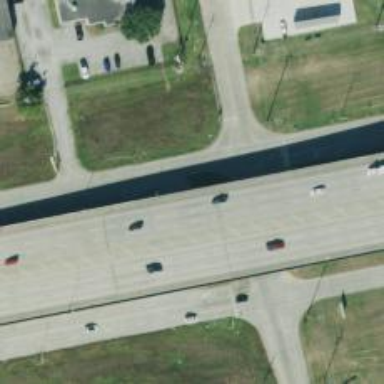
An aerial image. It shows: Primary link highway.